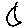
Label: moon